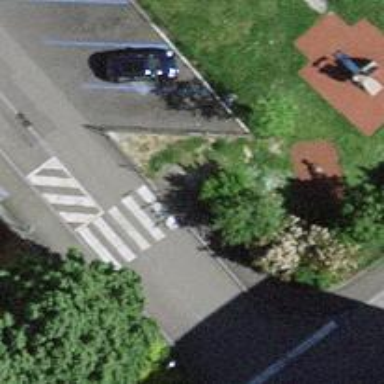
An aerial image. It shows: Zebra crossing for pedestrians.